Brain MRI, t1w sequence, axial 2D slice.
Patient: age 26, sex F, weight 78 kg, height 1.78 m
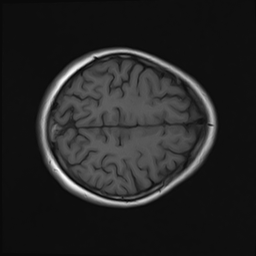